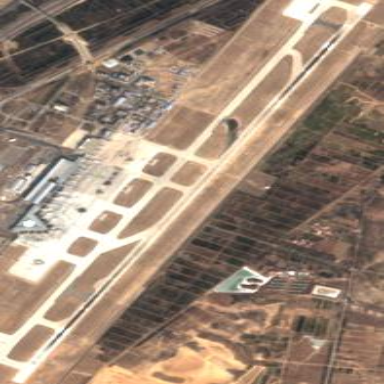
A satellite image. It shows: Asphalt runway at the airport area.